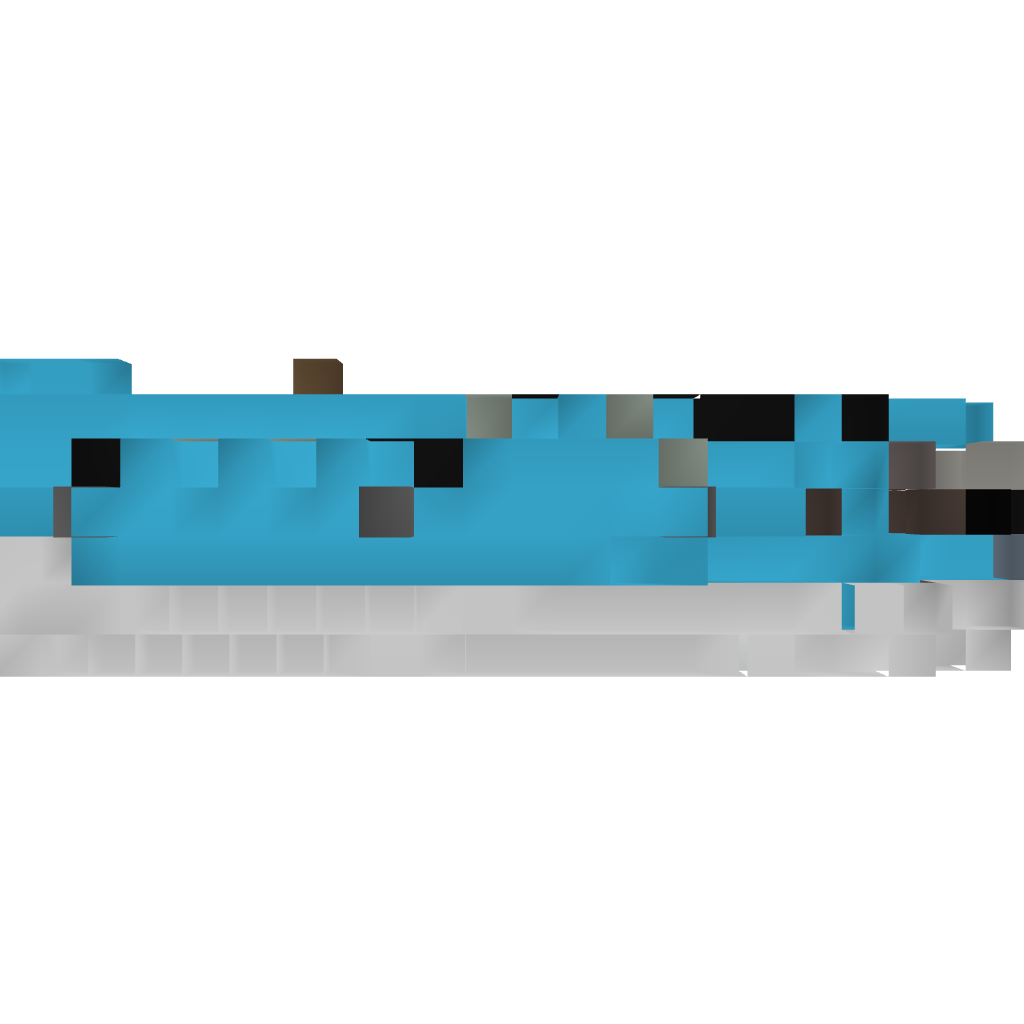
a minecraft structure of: Submersible Torpedo Airship - Minnow Mk II